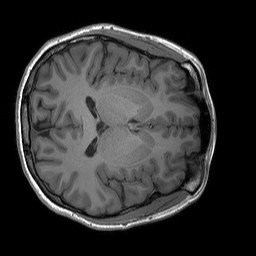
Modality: T1w
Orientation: axial